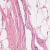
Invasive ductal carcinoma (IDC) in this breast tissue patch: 0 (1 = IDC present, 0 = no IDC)